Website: apple
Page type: billing-address
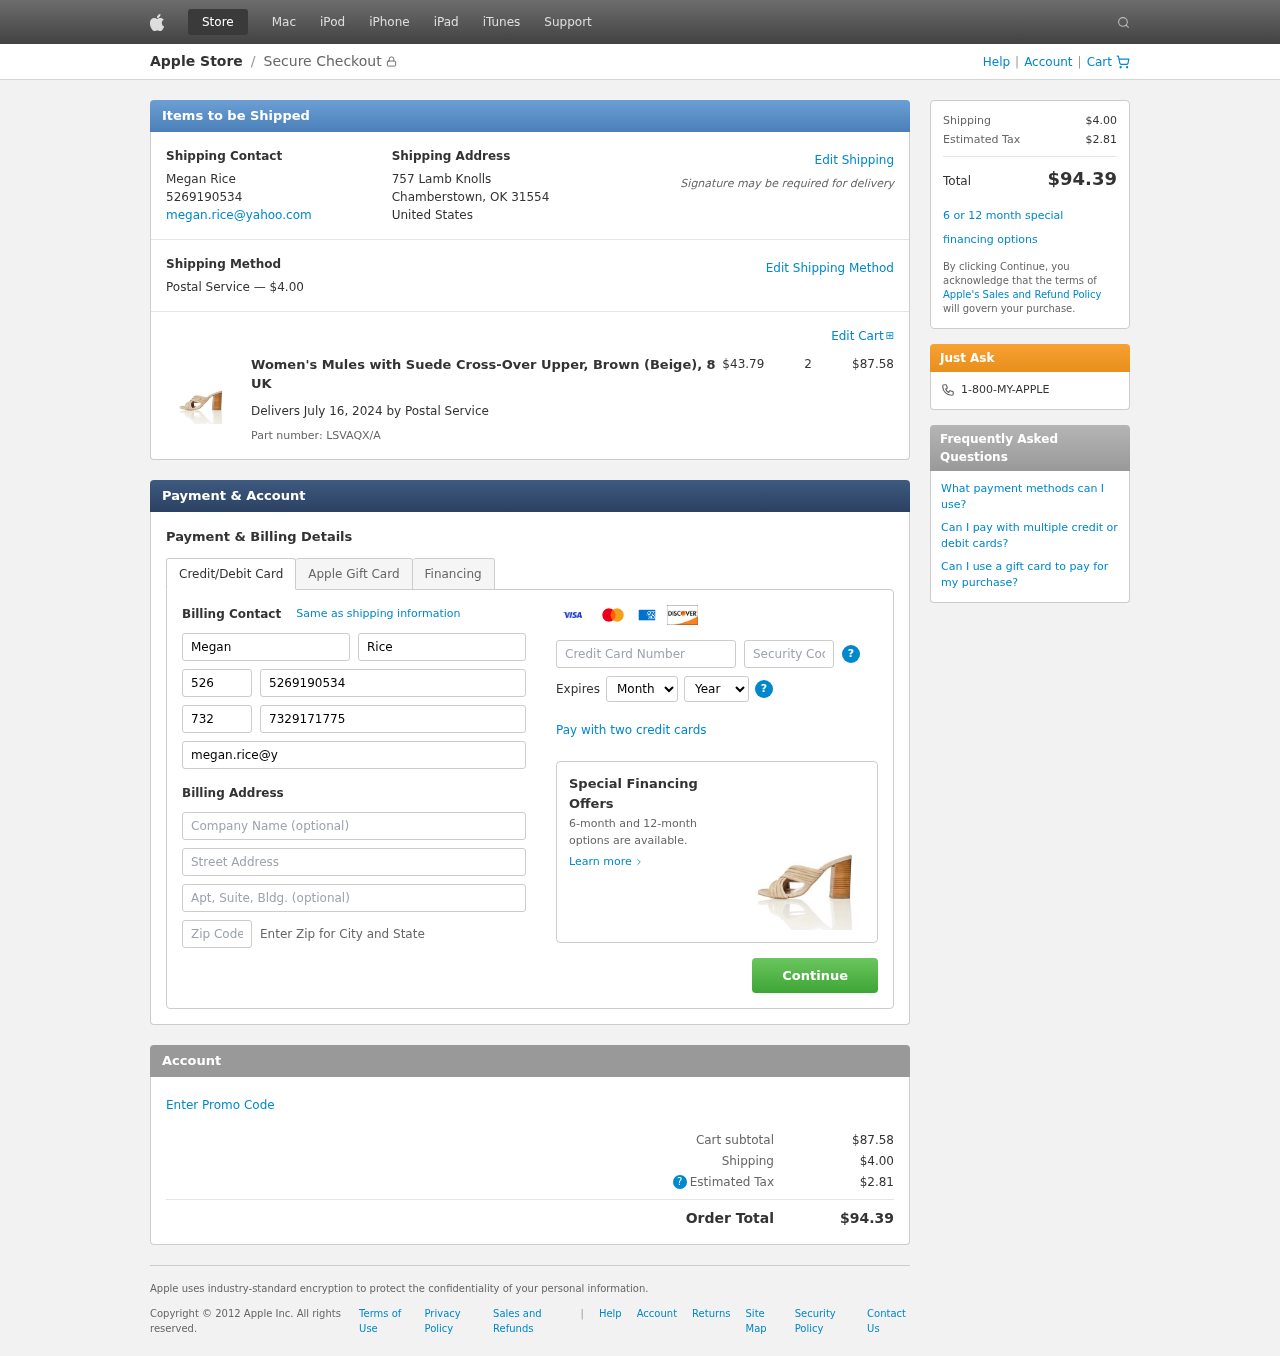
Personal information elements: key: PII_CARD_CVV
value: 653
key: PII_CARD_EXPIRY_MONTH
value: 03
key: PII_CARD_EXPIRY_YEAR
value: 26
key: PII_CARD_NUMBER
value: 4938 6551 3964 3944
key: PII_CITY_STATE_ZIP
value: Chamberstown, OK 31554
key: PII_COUNTRY
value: United States
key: PII_EMAIL
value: megan.rice@yahoo.com
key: PII_FIRSTNAME
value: Megan
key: PII_FULLNAME
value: Megan Rice
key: PII_LASTNAME
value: Rice
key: PII_PHONE
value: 5269190534
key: PII_PHONE_ALT
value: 7329171775
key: PII_PHONE_ALT_AREA
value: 732
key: PII_PHONE_AREA
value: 526
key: PII_POSTCODE2
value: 80471
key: PII_STREET
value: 757 Lamb Knolls
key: PII_STREET2
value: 2790 Mendoza Mountains Suite 110
Product elements: key: PRODUCT1_NAME
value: Women's Mules with Suede Cross-Over Upper, Brown (Beige), 8 UK
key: PRODUCT1_PRICE
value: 43.79
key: PRODUCT1_QUANTITY
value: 2
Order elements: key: ORDER_SHIPPING_COST
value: $4.00
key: ORDER_SUBTOTAL
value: $87.58
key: ORDER_DELIVERY_DATE
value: July 16, 2024
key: ORDER_PART_NUMBER
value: LSVAQX/A
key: ORDER_TAX
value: $2.81
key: ORDER_TOTAL
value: $94.39